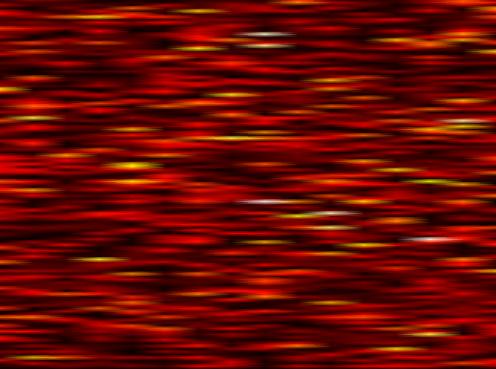
Label: FOFDM